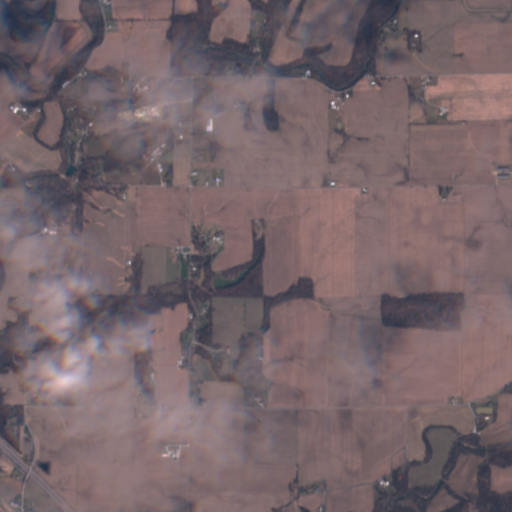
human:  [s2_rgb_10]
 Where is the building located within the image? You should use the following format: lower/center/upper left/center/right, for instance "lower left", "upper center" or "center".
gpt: The building is located in the lower left of the image.
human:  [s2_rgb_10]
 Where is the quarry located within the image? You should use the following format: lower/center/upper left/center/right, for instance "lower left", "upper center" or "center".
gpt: There is no quarry in the image.